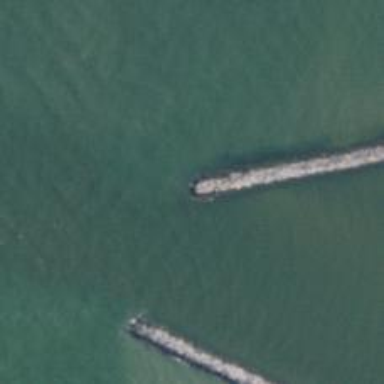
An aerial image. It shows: Breakwater structure.